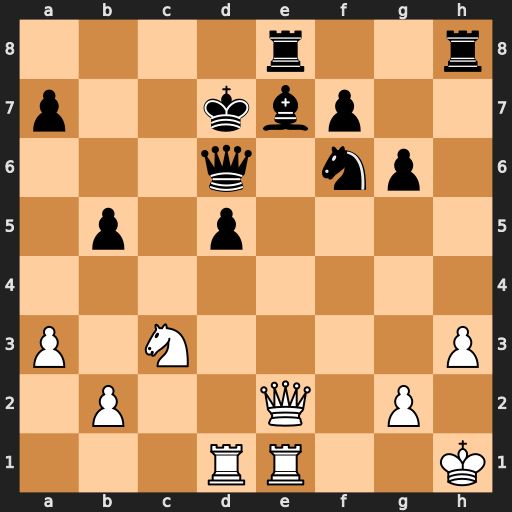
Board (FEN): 4r2r/p2kbp2/3q1np1/1p1p4/8/P1N4P/1P2Q1P1/3RR2K
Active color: w
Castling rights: -
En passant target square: -
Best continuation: Nxd5 Nxd5 Qxb5+ Kc8 Rxd5